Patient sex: M
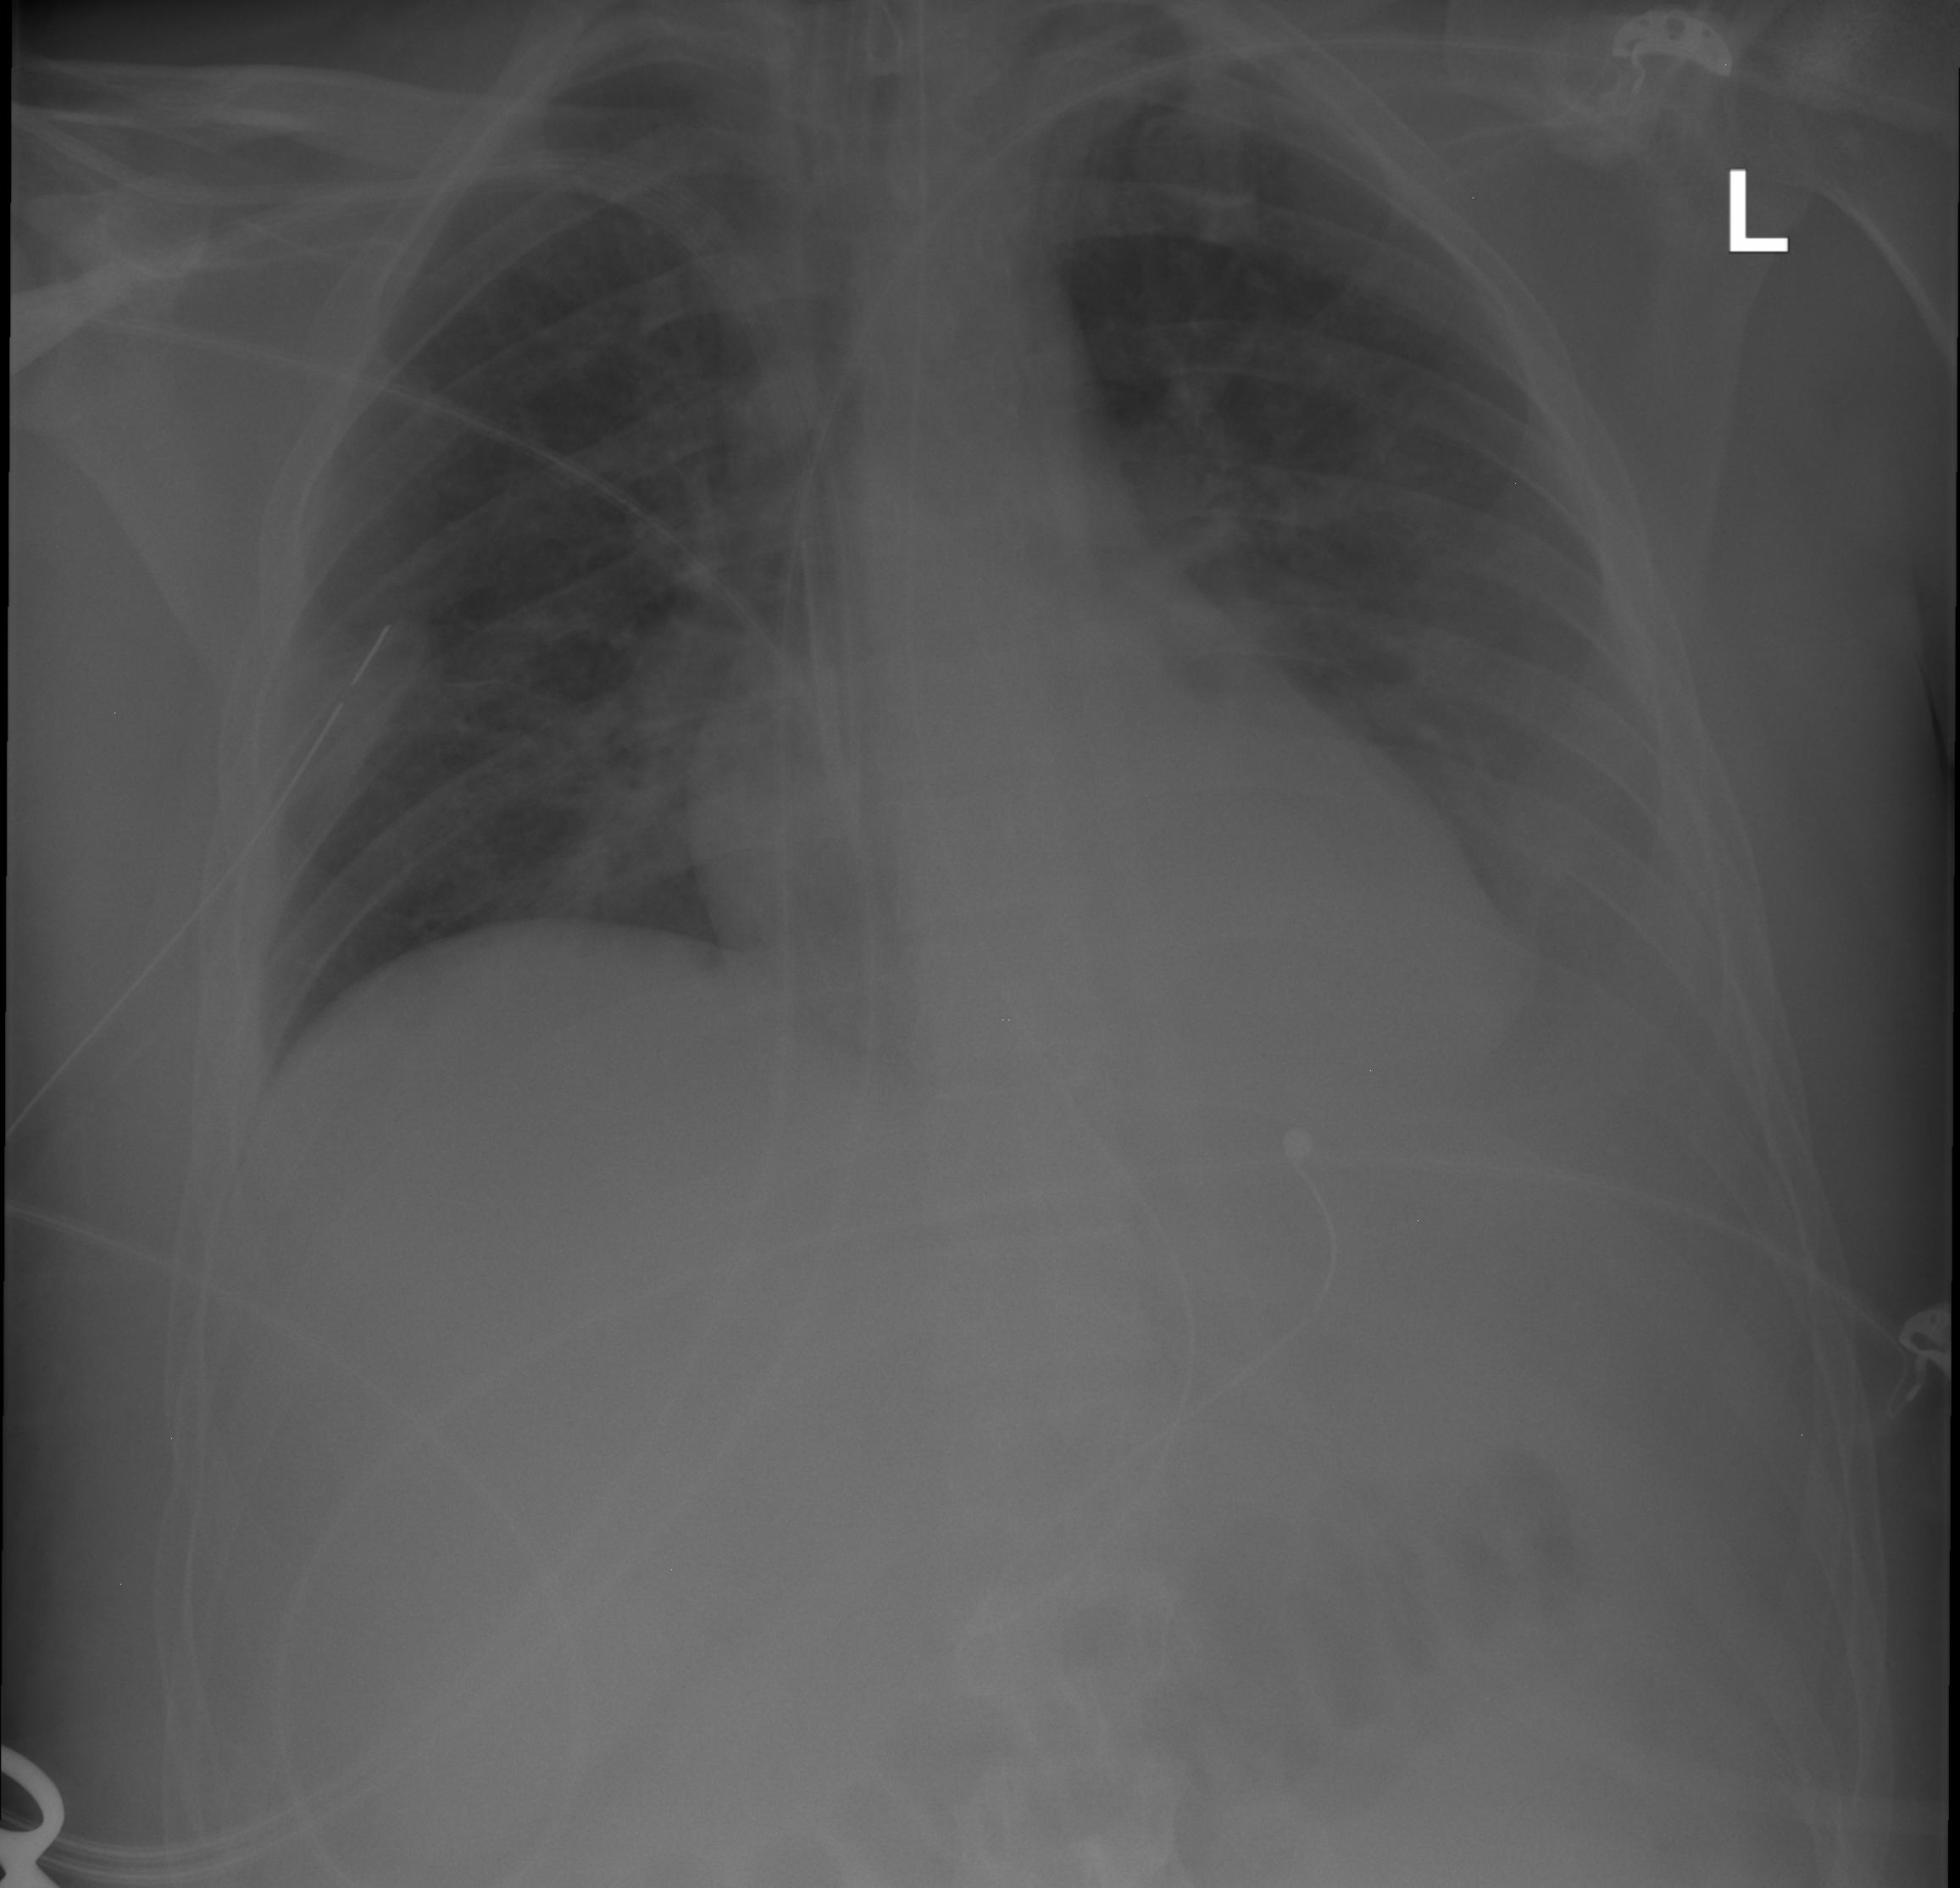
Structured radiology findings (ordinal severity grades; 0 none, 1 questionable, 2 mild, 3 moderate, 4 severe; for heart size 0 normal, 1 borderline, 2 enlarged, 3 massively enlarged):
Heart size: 0
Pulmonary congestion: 1
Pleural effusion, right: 0
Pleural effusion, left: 3
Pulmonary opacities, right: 2
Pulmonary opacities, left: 0
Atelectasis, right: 0
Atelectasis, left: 2